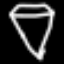
Label: diamond